Question: I created a simple chat application which broadcasts all the connected usernames to all the users who are connected to a server. The list of usernames will be refreshed whenever a new user is connected.
My problem is that.. The list of connected users is showing good only to the newly connected user and the others, the list is full of duplicate usernames as you can see in the below image:

I dont understand why this is happening.. To make it clear to understand, I am even clearing the div 'showUsernames' in which the list of usernames are being displayed.
Please have a look at the below code which is related to this problem. (as the users are increasing the list for the first connected user is increasing too, then second, third, fourth...)
'''
chat.client.joins = function () {
//calling the server side method "GetConnectedUsers"
//The return value of the method is stored in a variable "users"
chat.server.getConnectedUsers().done(function (users) {
//clearing the div, to fill it again
$('#showUsernames').val('');
console.log(users.length);
//calling each username stored in a static dictionary on server side using for loop
for (var i = 0; i < users.length; ++i) {
$('#showUsernames').append('<li>' + users[i].Name + '</li>');
}
});
};
'''
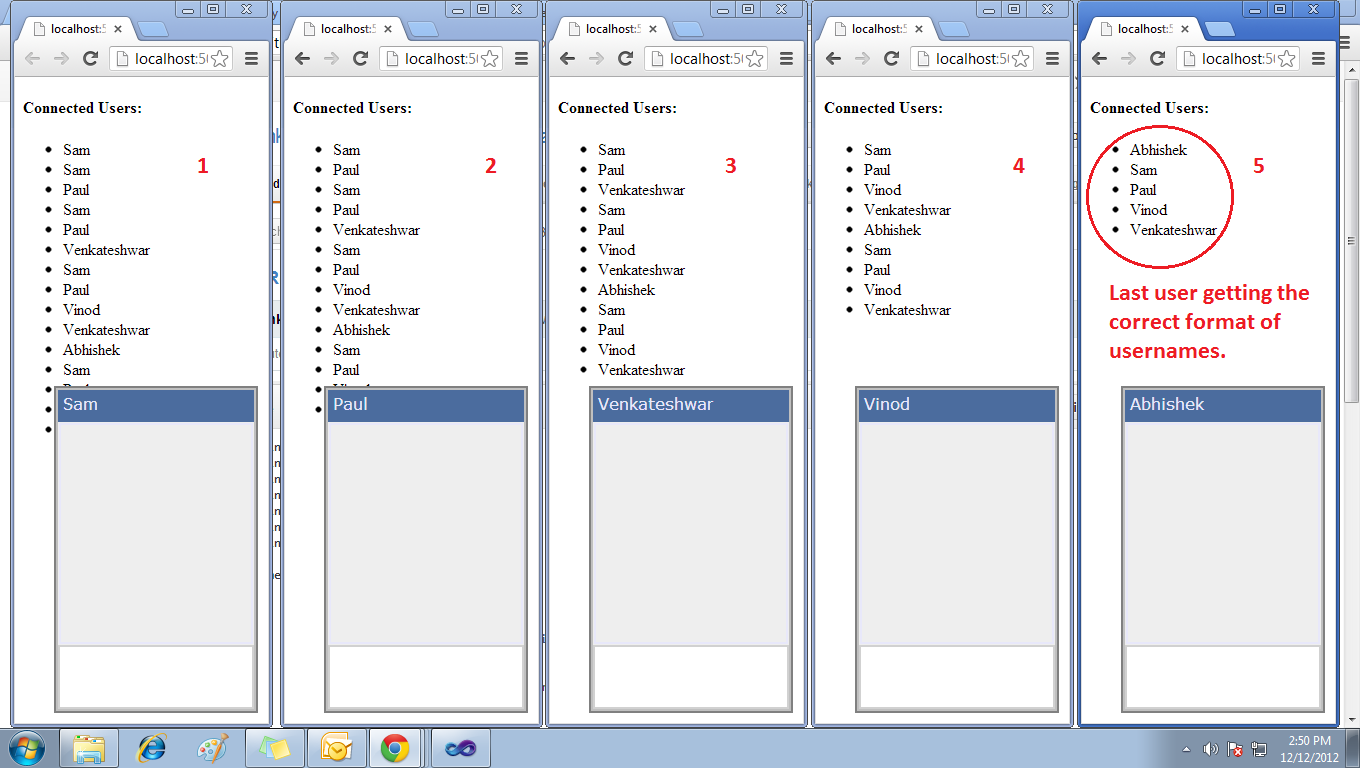
Answer: You're not checking for already connected users.
The quickest way around this would be to empty the list first.
'''
$('#showUsernames').empty();
for (var i = 0; i < users.length; ++i) {
$('#showUsernames').append('<li>' + users[i].Name + '</li>');
}
'''
'line 72' of 'files.js'
EDIT: I now see you are attempting to clear the list using '.val('')'. This won't work, as '.val()' is only meant for input elements etc. '.empty()' would work here, as shown above.
So, 'line 70' of 'files.js' - switch '.val('')' with '.empty()'